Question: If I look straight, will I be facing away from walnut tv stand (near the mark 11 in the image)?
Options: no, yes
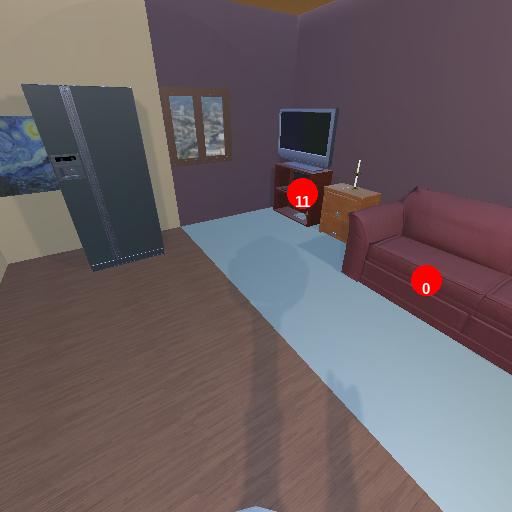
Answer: no